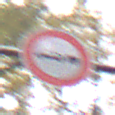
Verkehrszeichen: VerbotPersonenkraftwagenMitAnhaenger
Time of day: MorningAfternoon
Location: Outdoor (Nature)
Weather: Overcast
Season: Autumn
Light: Natural